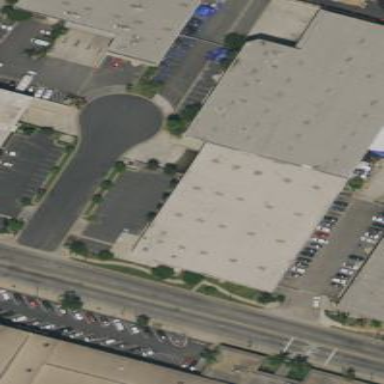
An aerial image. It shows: Warehouse.